Question: i load a local html file into an ipad application:
'''
NSURL *baseURL = [NSURL fileURLWithPath:[[NSBundle mainBundle] bundlePath]];
NSString *path = [[NSBundle mainBundle] pathForResource:@"lieferant1" ofType:@"html"];
NSString *content = [NSString stringWithContentsOfFile:path encoding:NSUTF8StringEncoding error:nil];
[webView loadHTMLString:content baseURL:baseURL];
'''
the webpage gets displayed, content of my html file:
'''
<!DOCTYPE html>
<html>
<head>
<title></title>
</head>
<body>
<p>Lorem ipsum dolor sit amet, consetetur sadipscing elitr, sed diam nonumy eirmod tempor invidunt ut labore et dolore magna aliquyam erat, sed diam voluptua. At vero eos et accusam et justo duo dolores et ea rebum. Stet clita kasd gubergren, no sea takimata sanctus est Lorem ipsum dolor sit amet. Lorem ipsum dolor sit amet, consetetur sadipscing elitr, sed diam nonumy eirmod tempor invidunt ut labore et dolore magna aliquyam erat, sed diam voluptua. At vero eos et accusam et justo duo dolores et ea rebum. Stet clita kasd gubergren, no sea takimata sanctus est Lorem ipsum dolor sit amet. Lorem ipsum dolor sit amet, consetetur sadipscing elitr, sed diam nonumy eirmod tempor invidunt ut labore et dolore magna aliquyam erat, sed diam voluptua. At vero eos et accusam et justo duo dolores et ea rebum. Stet clita kasd gubergren, no sea takimata sanctus est Lorem ipsum dolor sit amet.</p>
<p>
<video>
<source src="banane.m4v">
</video>
</p>
'''
so, 'banane.m4v' is in my root, just in some groups, but not in real directories.

but the video section in my webview keeps black. no video gets loaded. i uploaded my html file and my '.m4v' video to my webserver to check if its not encoded properly, but everything works fine, surfing the html file with my ipad.
some ideas whats wrong?
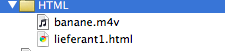
Answer: oh my god
'''
<video controls>
<source src="banane.m4v">
</video>
'''
where 'controls' is the magic word.
:X